Question: I have a form that is filled with an database output. Before processing it the user can change the values when required.
How can I remove all entries with on click from column 'Aantal'

'''
<tr>
<td><img border="0" align="center" src="<?php echo $config['prod_image'].$image_fld[$i].'/'.$image_name[$i].$config['prod_image_type']; ?>" /></td>
<td><input type="text" name="aantal[]" size="2" value="<?php echo $aantal[$i]; ?>" <?php if($error_aantal[$i] == 'ja'){ $error_omschr = $error_omschr_aantal[$i]; include('includes/errors/input_error.php'); } ?></td>
<td><input type="text" name="productnaam[]" size="35" value="<?php echo $productnaam[$i]; ?>" style="background-color: #e7e7e9" readonly="readonly" /></td>
<td><input type="text" name="afmeting[]" size="15" value="<?php echo $afmeting[$i]; ?>" style="background-color: #e7e7e9" readonly="readonly" /></td>
<td><input type="text" name="kwaliteit[]" size="15" value="<?php echo $kwaliteit[$i]; ?>" style="background-color: #e7e7e9" readonly="readonly" /></td>
<td align="center">
<input type="radio" name="garantie[<?php echo $i ?>]" <?php if ("nee" == $garantie[$i]) { echo 'checked="checked"'; } ?> value="nee">
<input type="radio" name="garantie[<?php echo $i ?>]" <?php if("ja" == $garantie[$i]) { echo 'checked="checked"'; } ?> value="ja">
<?php if($error_garantie[$i] == 'ja'){
$error_omschr = $error_omschr_garantie[$i]; include('includes/errors/input_error.php');
} ?>
</td>
</tr>
'''
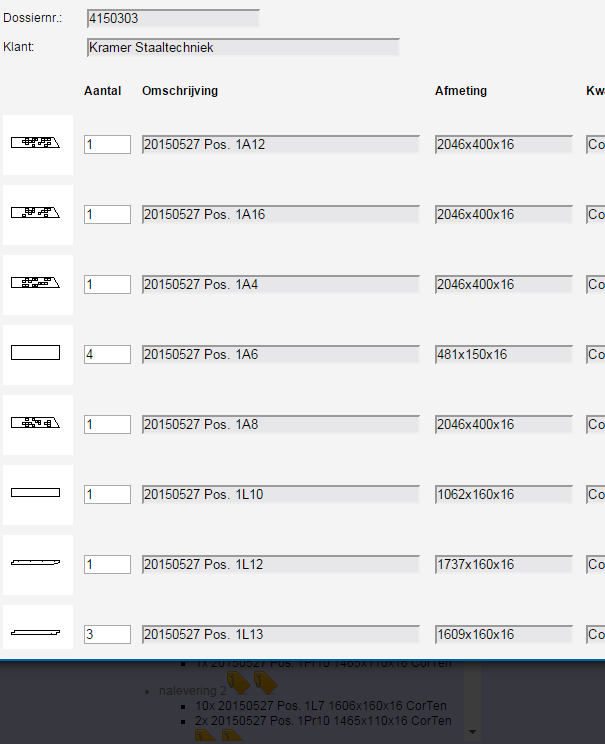
Answer: '''
<script type="text/javascript"</script>
function reset_aantal()
{
var i, totaal = 0;
var elems = document.getElementsByName('aantal[]');
var l = elems.length;
for(i=0; i<l; i++)
{
document.getElementsByName('aantal[]')[i].value = '';
}
}
</script>
'''